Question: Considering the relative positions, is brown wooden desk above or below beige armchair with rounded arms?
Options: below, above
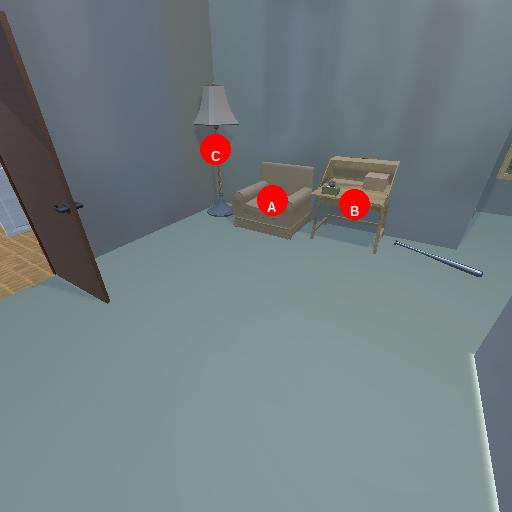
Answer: below